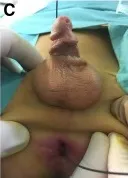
(A-D) The patient was found to have an epispadic urethra (2nd urethra) and perineal urethra (3rd urethra).
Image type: medical_photograph (other_medical_photograph)